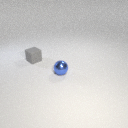
small gray rubber cube behind small blue metal sphere